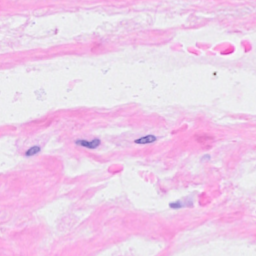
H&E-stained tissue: Breast